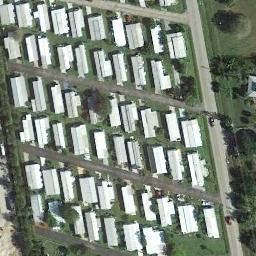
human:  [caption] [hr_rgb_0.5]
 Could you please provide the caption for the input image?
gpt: The mobile home park has some neatly arranged white mobile homes and some roads go through the mobile home park .

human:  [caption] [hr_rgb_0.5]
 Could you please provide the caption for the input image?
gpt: There are a row of colorful mobile homes on both sides of the road .

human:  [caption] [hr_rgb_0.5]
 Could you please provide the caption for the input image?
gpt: There are many trees in the mobile home park .

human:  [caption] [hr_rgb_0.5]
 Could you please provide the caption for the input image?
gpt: The mobile home park is on the grass next to the road .

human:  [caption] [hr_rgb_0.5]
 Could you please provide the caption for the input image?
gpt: There are many white buildings on green lawns in the mobile home park .